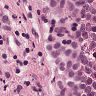
Metastatic tissue present: yes